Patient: sex M, age 43
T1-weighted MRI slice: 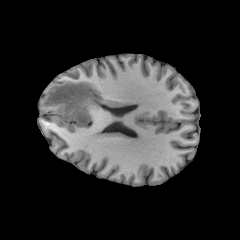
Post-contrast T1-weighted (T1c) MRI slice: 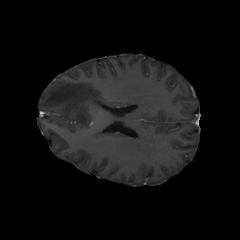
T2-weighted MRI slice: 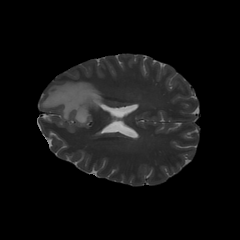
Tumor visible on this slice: yes
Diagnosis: Glioblastoma, IDH-wildtype
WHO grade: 4